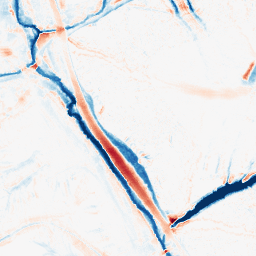
Category: morphological
Decomposition family: tophat_combined
Decomposition parameters: size: 10
Upsampling method: sinc_blackman
Upsampling parameters: scale: 4
kernel_size: 16
Upsampling scale: 4